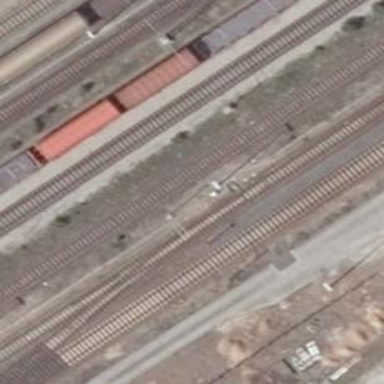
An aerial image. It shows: Railway yard with electrified contact lines.